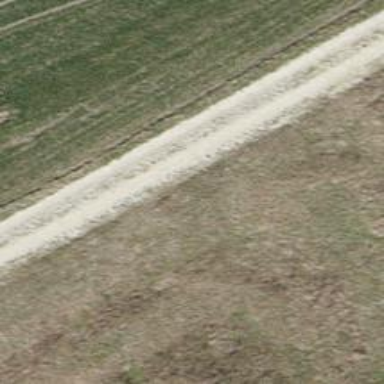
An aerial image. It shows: Track with grade2 tracktype.